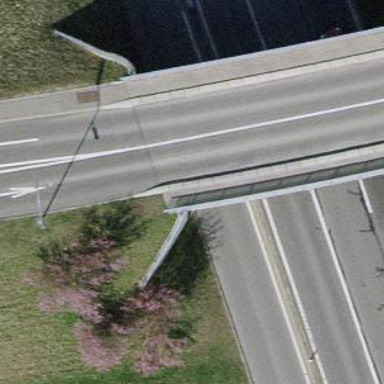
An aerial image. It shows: Bridge with asphalt tertiary road. The road has sidewalks on both sides.